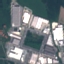
Land use / land cover class: Industrial